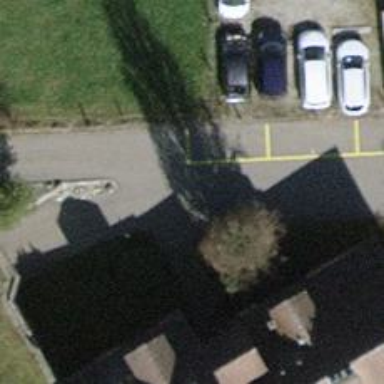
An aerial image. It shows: Residential road with parallel on-street parking lane on the right side.